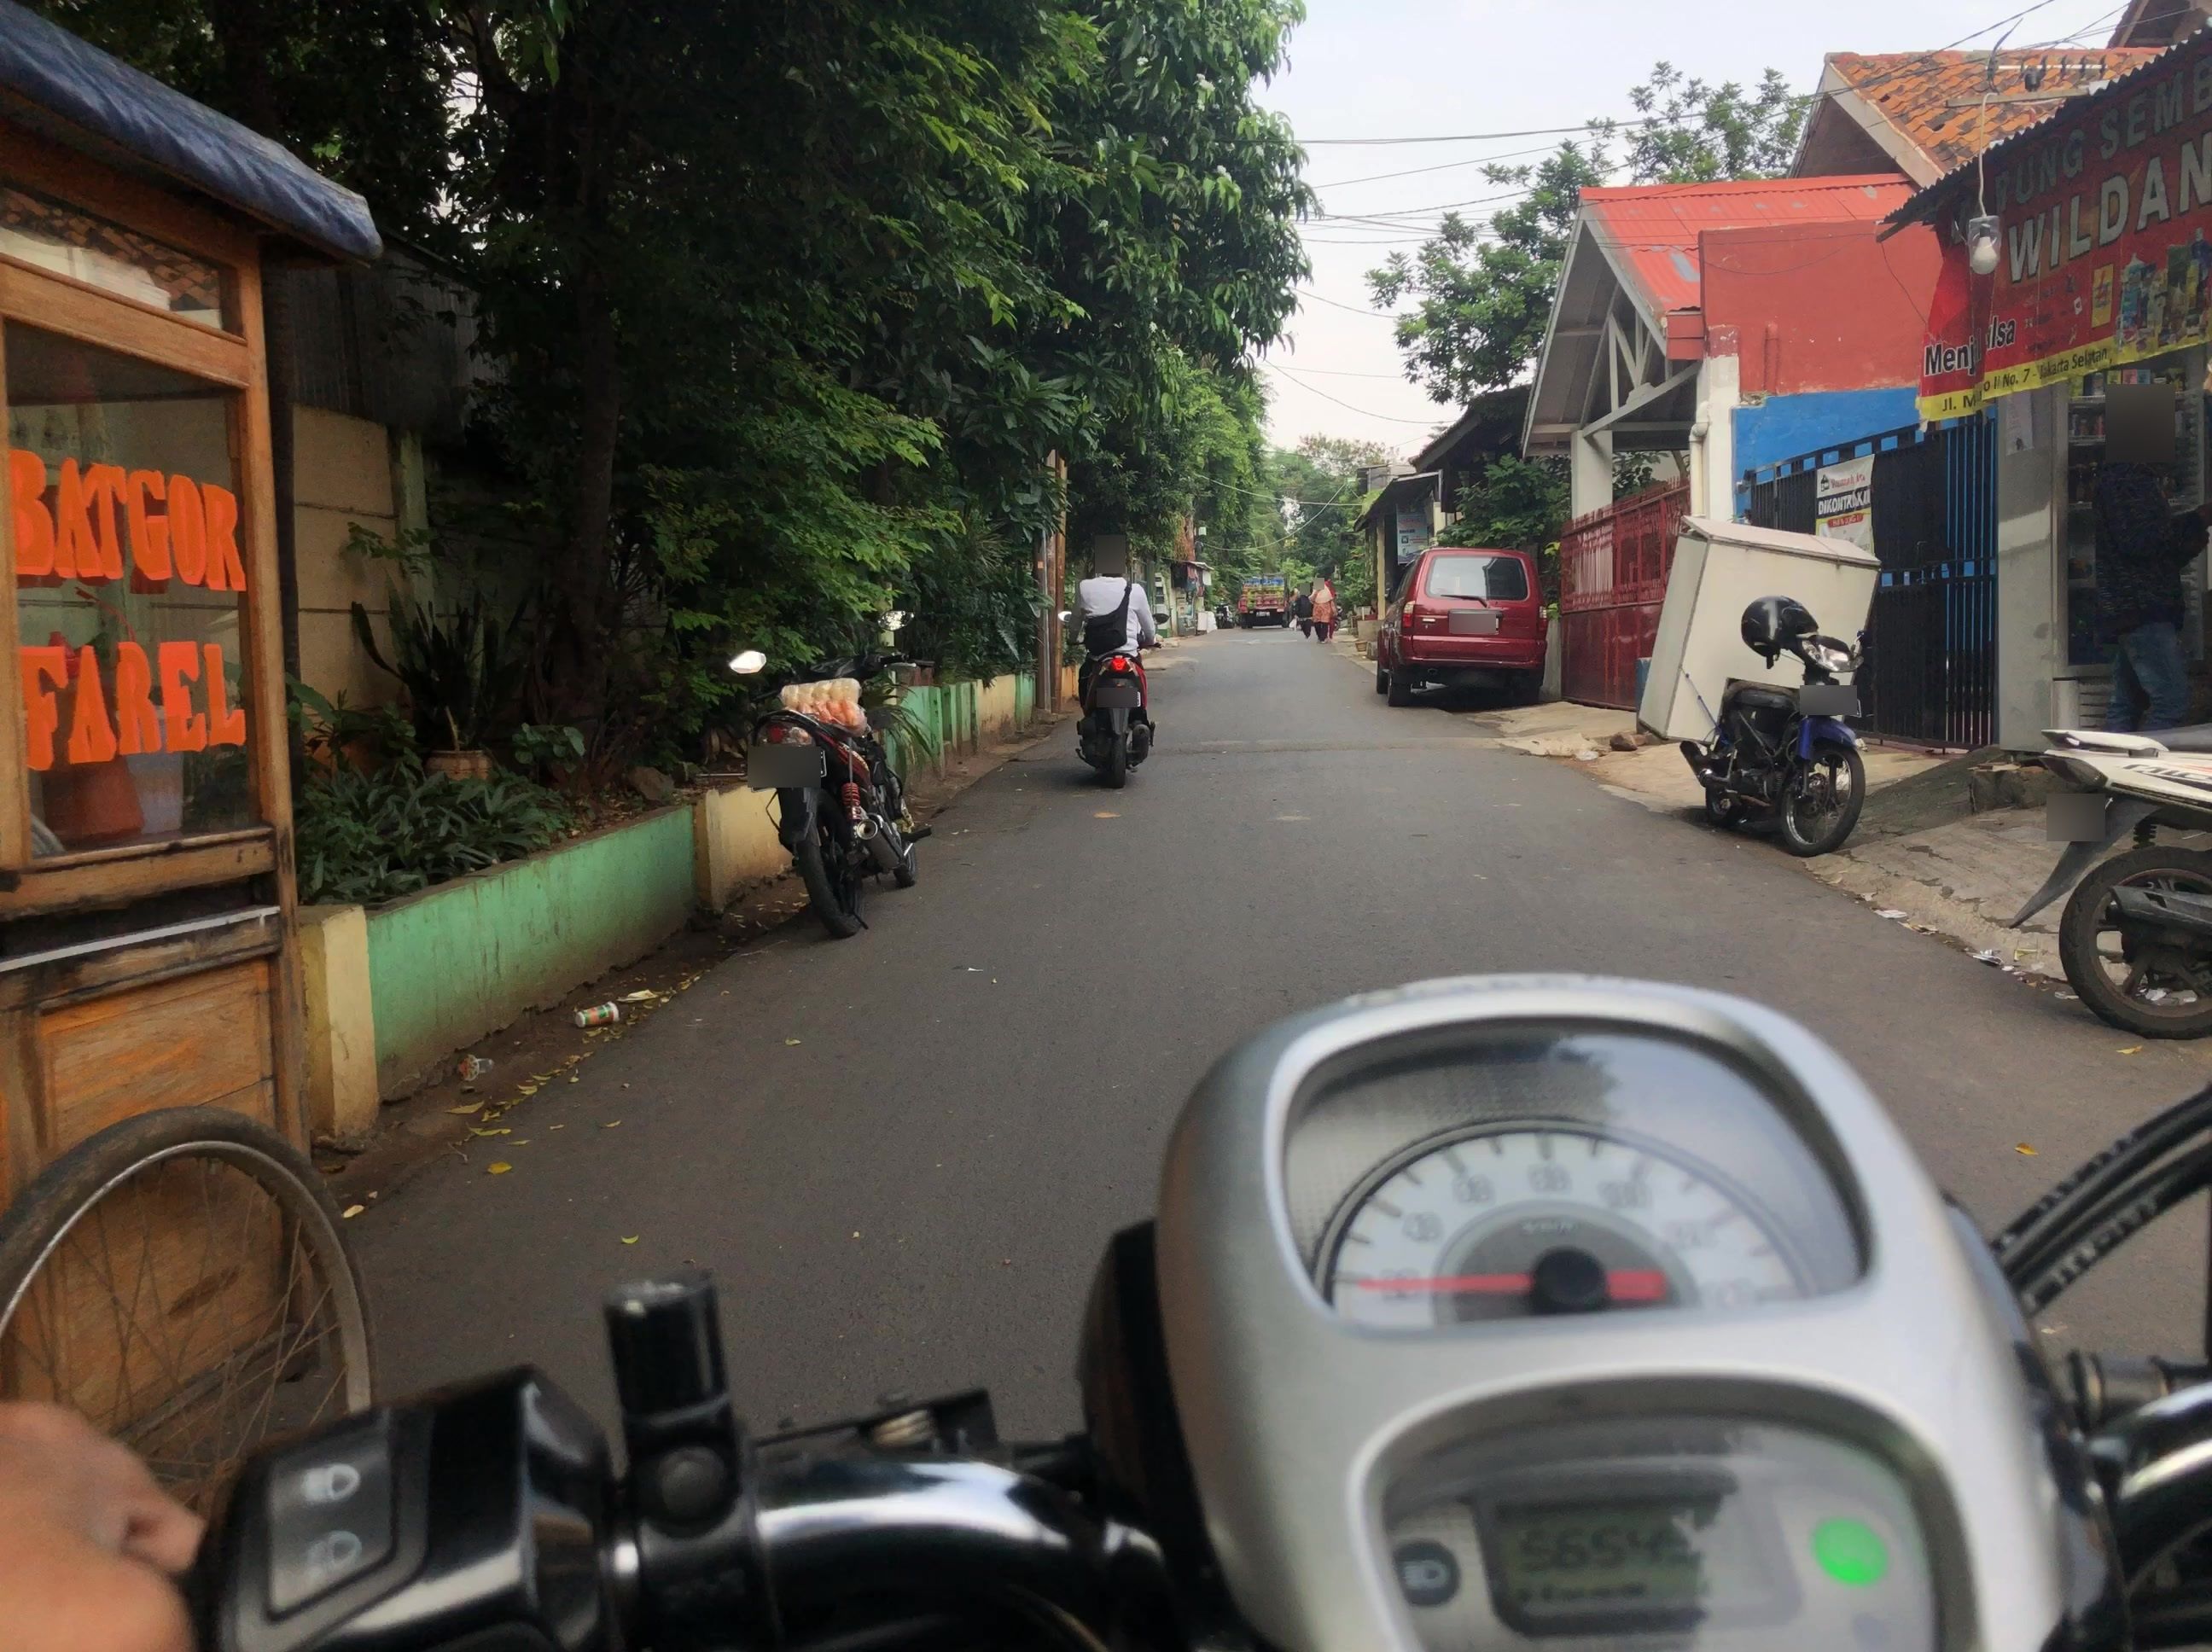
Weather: clear
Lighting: day
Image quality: good
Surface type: walking surface
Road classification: residential
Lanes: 1
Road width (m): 4
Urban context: urban centre
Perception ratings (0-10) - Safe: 6.08, Lively: 6.84, Beautiful: 2.57, Boring: 5.83, Depressing: 0.9, Wealthy: 4.35